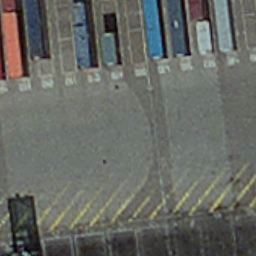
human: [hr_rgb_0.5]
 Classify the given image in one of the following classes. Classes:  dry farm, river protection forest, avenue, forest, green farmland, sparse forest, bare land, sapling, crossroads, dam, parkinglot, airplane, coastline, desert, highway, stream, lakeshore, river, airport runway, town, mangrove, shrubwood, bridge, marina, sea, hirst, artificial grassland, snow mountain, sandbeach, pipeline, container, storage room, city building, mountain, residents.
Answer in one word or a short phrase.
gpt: container